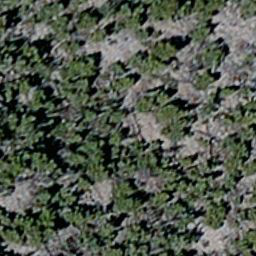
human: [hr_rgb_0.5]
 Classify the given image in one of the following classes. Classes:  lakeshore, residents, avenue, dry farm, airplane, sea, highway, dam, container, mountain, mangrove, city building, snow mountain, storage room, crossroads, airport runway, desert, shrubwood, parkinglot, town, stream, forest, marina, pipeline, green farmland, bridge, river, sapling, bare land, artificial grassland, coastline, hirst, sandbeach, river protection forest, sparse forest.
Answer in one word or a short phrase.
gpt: sparse forest